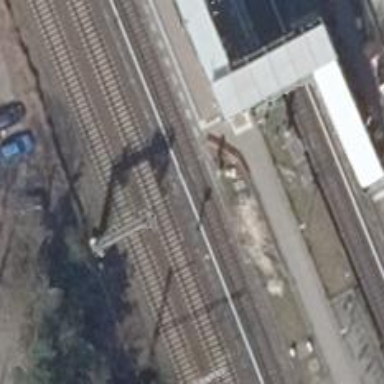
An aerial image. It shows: Railway signal.